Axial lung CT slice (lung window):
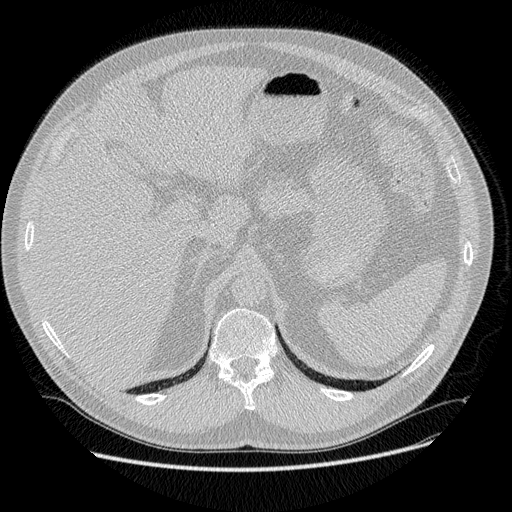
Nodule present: no